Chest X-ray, AP view. Patient: 38 years old, sex F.
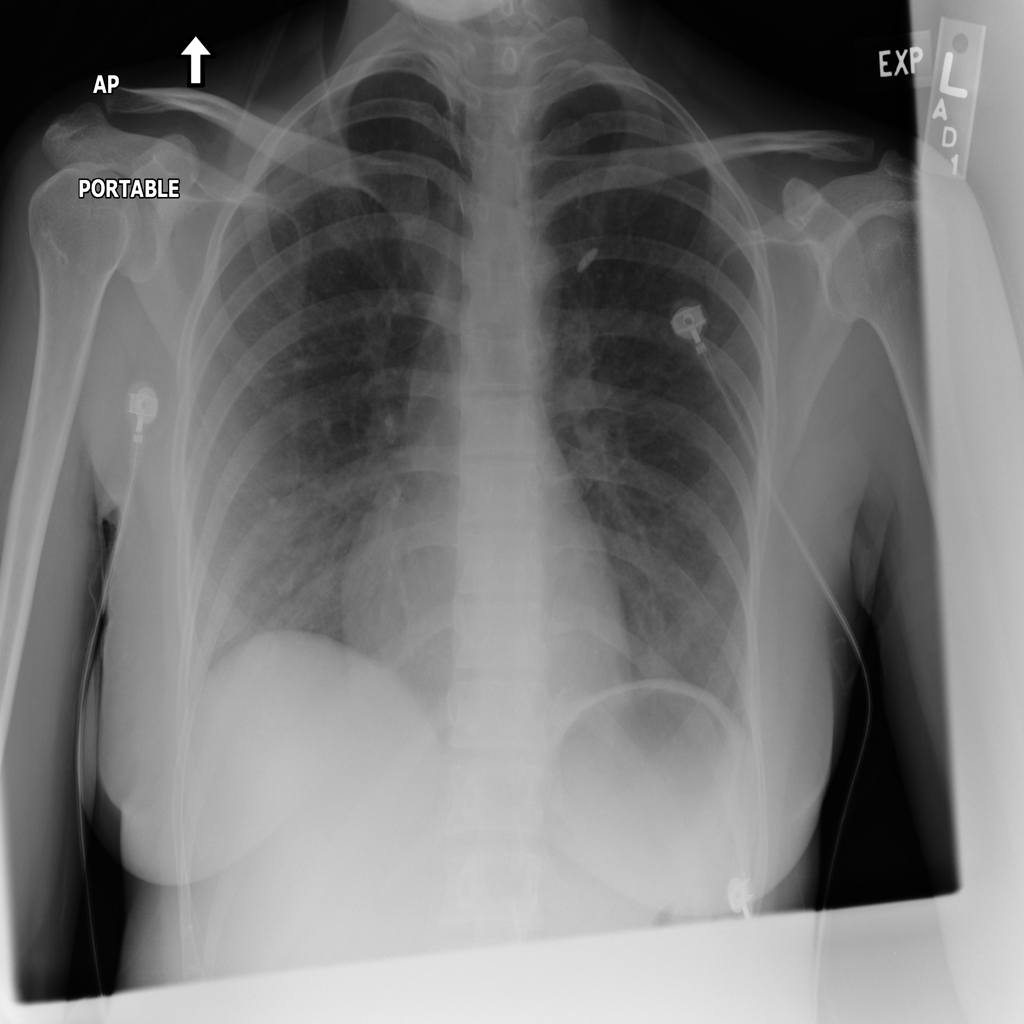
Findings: No Finding